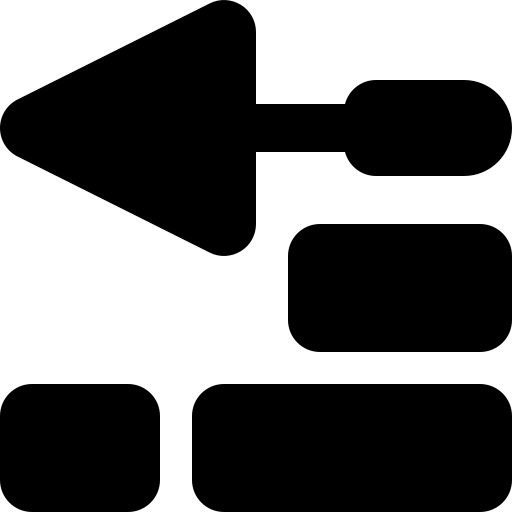
Tags: icon, FontAwesome, fa-icon, solid, trowel, bricks